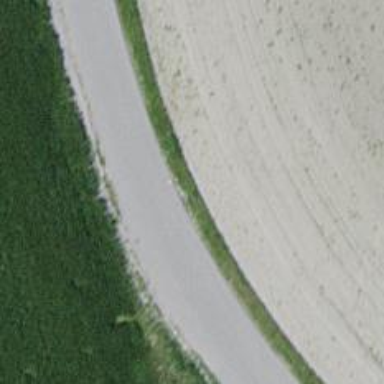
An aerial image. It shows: Paved track.